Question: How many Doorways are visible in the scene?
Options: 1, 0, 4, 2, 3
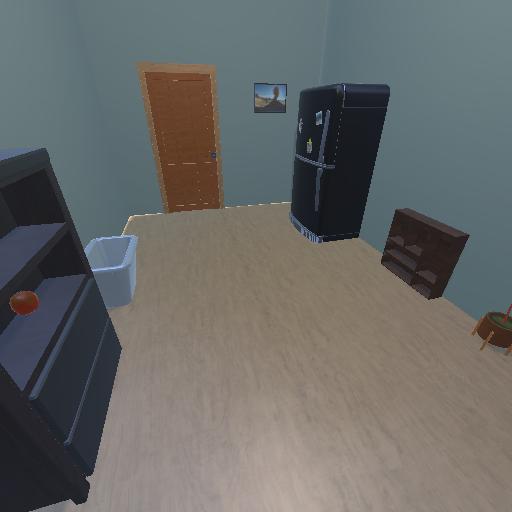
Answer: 1